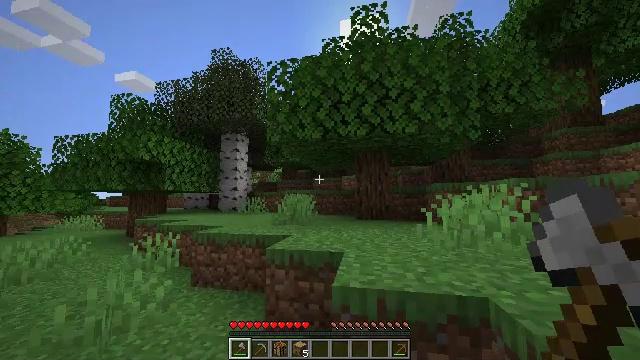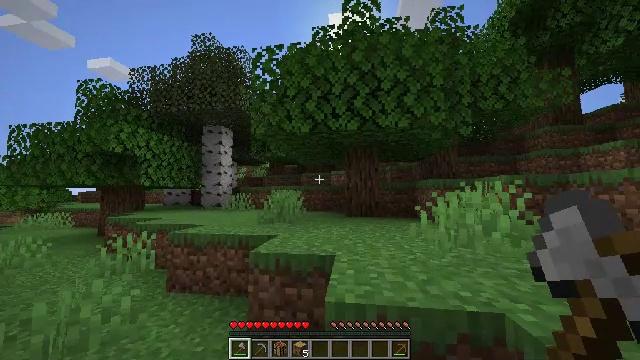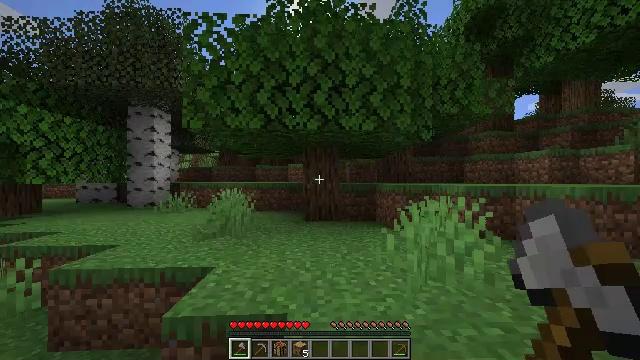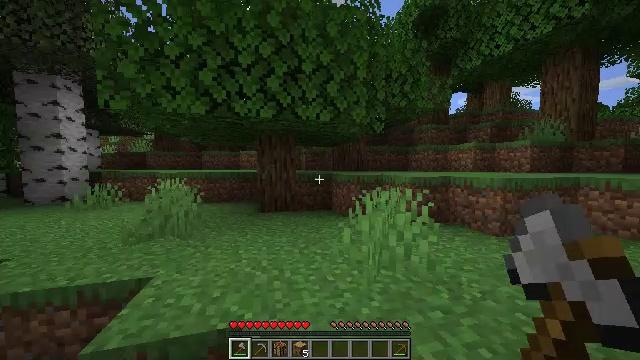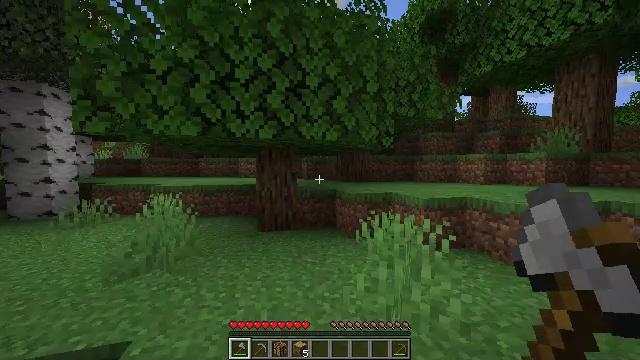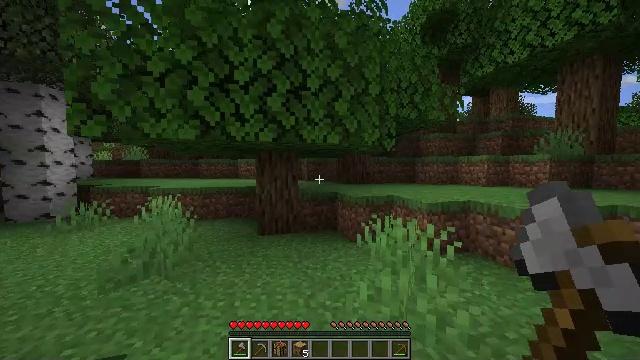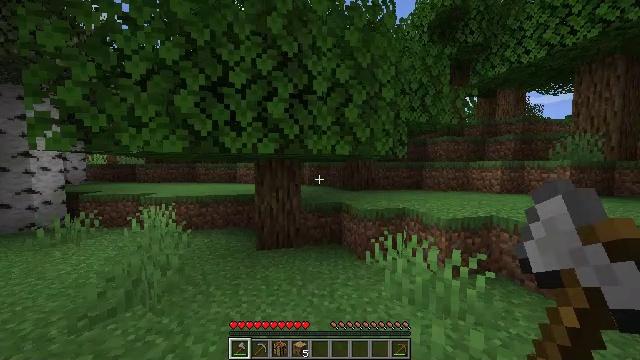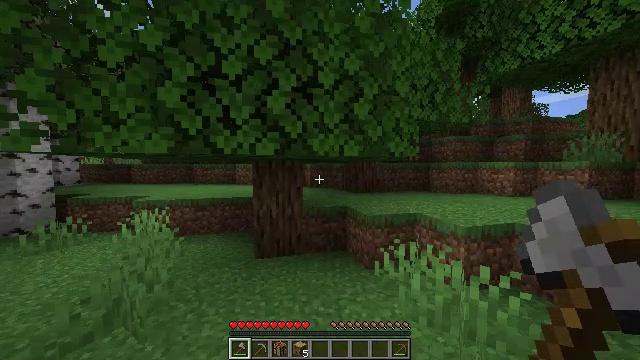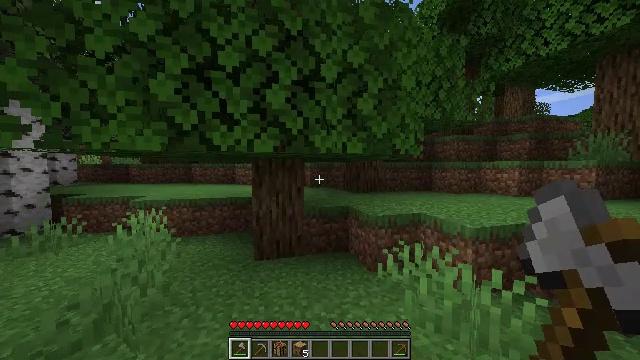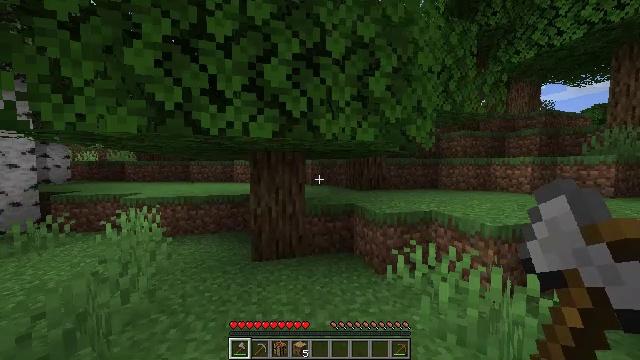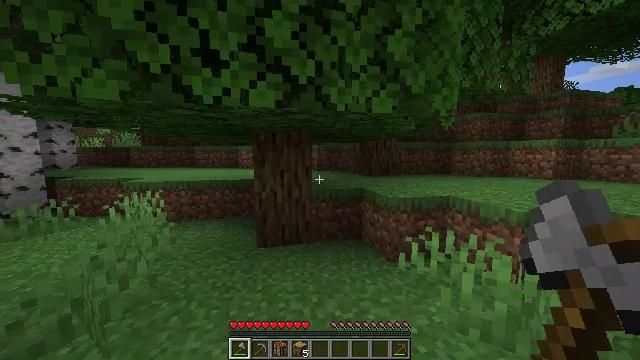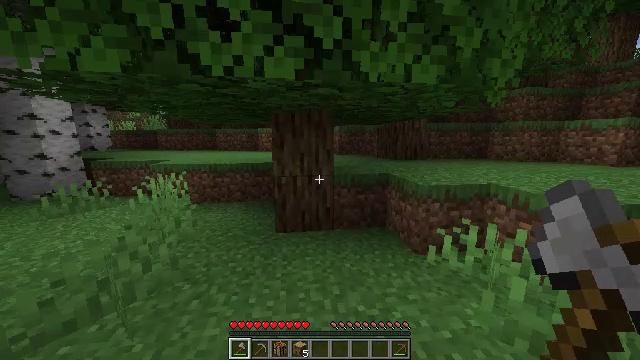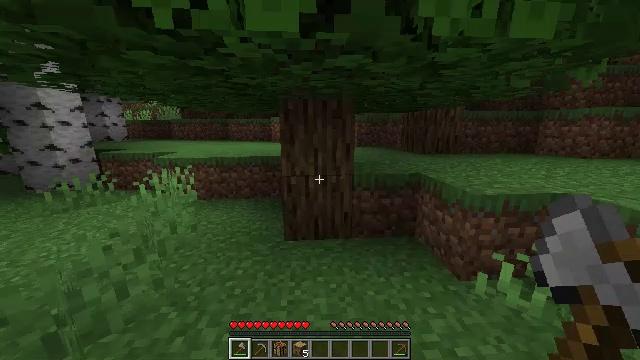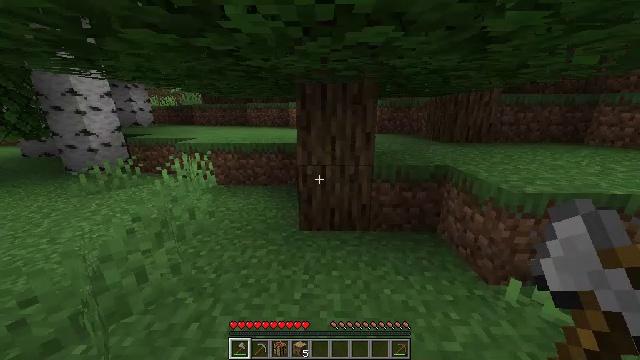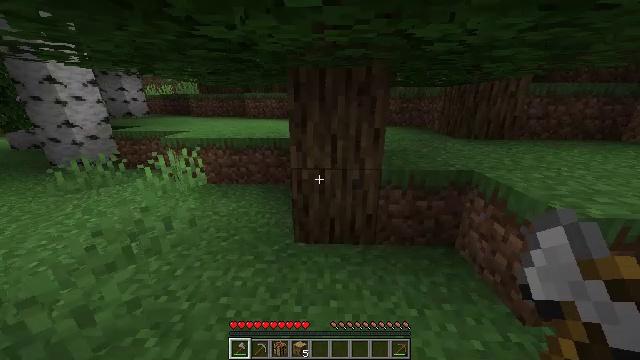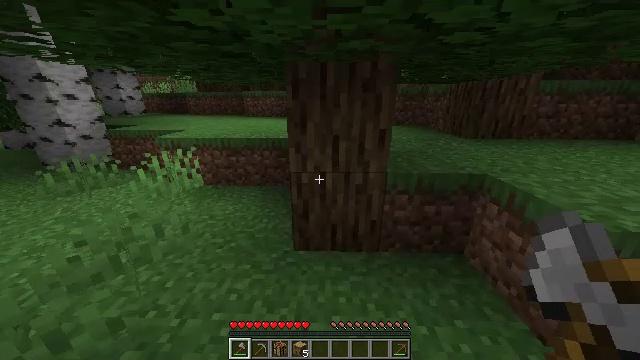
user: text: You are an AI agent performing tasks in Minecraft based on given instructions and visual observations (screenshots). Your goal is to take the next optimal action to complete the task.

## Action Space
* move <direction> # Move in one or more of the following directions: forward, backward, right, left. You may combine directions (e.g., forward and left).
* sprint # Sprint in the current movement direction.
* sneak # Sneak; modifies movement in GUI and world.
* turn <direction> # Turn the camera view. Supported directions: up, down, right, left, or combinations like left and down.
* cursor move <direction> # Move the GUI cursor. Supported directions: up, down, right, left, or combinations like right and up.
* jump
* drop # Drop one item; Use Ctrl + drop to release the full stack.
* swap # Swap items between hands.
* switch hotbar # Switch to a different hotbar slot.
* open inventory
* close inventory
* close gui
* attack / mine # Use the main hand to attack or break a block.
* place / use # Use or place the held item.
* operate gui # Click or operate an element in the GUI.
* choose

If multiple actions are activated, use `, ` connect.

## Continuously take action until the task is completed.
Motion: motion action
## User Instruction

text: Cut down the tree and harvest oak logs.
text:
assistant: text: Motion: move forward, turn right and down
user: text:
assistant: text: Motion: move forward, turn right and down, jump
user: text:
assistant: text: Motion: move forward, turn right and down, jump
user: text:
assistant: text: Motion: move forward, jump
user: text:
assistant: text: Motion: move forward
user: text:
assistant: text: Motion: move forward
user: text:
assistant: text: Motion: move forward
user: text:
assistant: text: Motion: move forward
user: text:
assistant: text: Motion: move forward
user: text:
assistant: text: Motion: move forward, turn left and down
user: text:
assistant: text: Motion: move forward, turn left and down
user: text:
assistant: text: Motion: move forward, turn left and down
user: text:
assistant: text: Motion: move forward, turn left and down
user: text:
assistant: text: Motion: move forward, turn down
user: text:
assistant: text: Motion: move forward, sneak
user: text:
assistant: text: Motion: move forward, sneak, turn down
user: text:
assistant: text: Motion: move forward, sneak, turn down, attack / mine
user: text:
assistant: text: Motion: move forward, sneak, attack / mine
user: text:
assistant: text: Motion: sneak, attack / mine
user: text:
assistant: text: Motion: sneak, attack / mine
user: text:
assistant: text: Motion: sneak, attack / mine
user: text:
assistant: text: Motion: sneak, attack / mine
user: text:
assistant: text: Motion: sneak, attack / mine
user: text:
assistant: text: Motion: sneak, attack / mine
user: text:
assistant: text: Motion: sneak, attack / mine
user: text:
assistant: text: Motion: sneak, attack / mine
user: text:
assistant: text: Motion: sneak, attack / mine
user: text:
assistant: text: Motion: sneak, attack / mine
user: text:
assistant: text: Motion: sneak, attack / mine
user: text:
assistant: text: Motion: sneak, attack / mine